Question: I am writing an app for my iPad running 3.2.2 with XCode 3.2.3. It seems that the highest version of the iOS for iPad this version of XCode has is 3.2, but other apps load fine onto the phone so this doesn't seem to be an issue. I am attempting to make use of the new UITextChecker class. I have imported UIKit, and UITextChecker.h appears in the headers folder under the UIKit.framework icon. However, when I try to compile this code:
'''
NSString *theLanguage = [[UITextChecker availableLanguages] objectAtIndex:0];
'''
or simply this:
'''
UITextChecker *textChecker;
'''
XCode tells me that UITextChecker is undeclared. Any ideas what it going on here? Thanks!
James
Here is a picture of the UIViewController's header file:

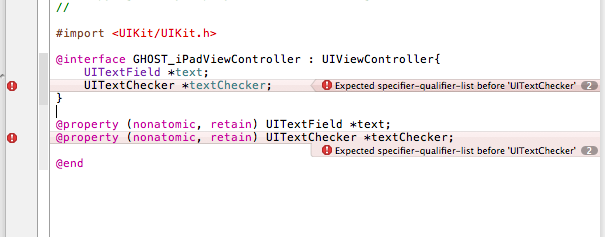
Answer: For whatever reason, UIKit.h does not import UITextChecker.h. You can fix this by also adding the following line.
'''
#import <UIKit/UITextChecker.h>
'''